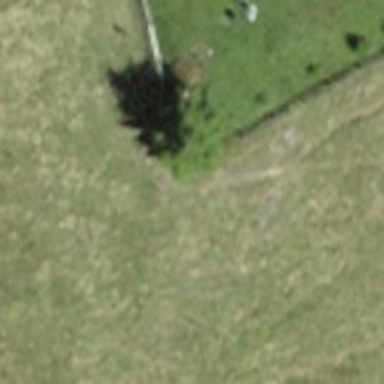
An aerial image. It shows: Needle-leaved tree serving as landmark.